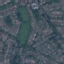
Land use / land cover class: Residential